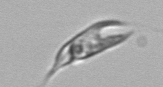
Label: Chrysochromulina_lanceolata